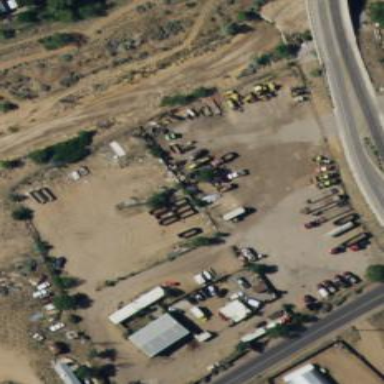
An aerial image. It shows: Industrial area designated as scrap yard.